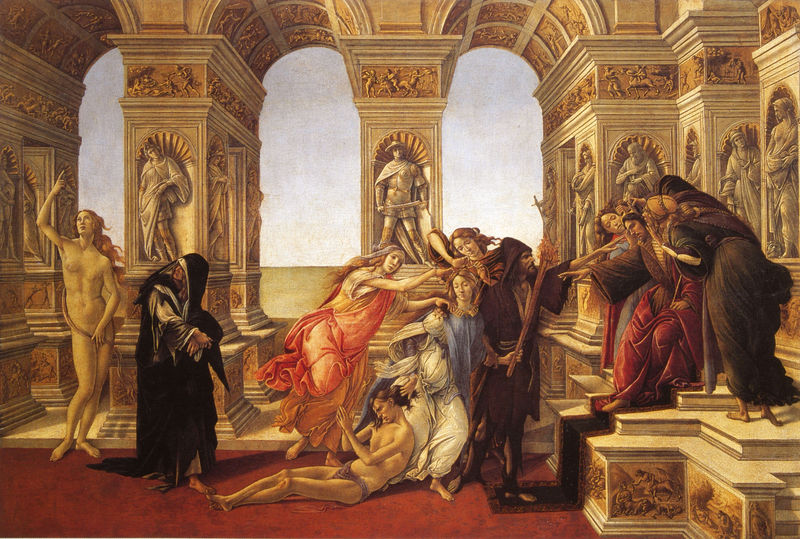
Titel: La Calomnie, Die Verleumdung
Künstler: Sandro Botticelli
Standort: Firenze
Institution: Galleria degli Uffizi
Schlagwörter: akt, blau, dunkel, feuer, gemälde, gott, himmel, körper, mann, meer, nackt, schatten, umhang, weiß, frauen, gelb, menschen, mädchen, ocker, sitzen, bewegung, braun, busen, femmes, fenster, frau, hell, kleider, licht, marmor, männer, orange, pfeiler, raum, schwarz, säule, säulen, zimmer, gebäude, haus, rot, schloss, beige, malerei, ornament, tanz, teppich, blond, richter, architektur, arme, falten, herodes, kleidung, salome, sockel, stehen, tod, tot, trauer, gesten, hände, innenraum, kirche, boden, gewand, gold, haare, kutte, mantel, gewänder, klassizismus, locken, renaissance, skulptur, aussicht, relief, brüste, liebe, liegen, bogen, perspektive, mauer, lila, violett, ziehen, empore, figuren, rundbogen, gewalt, sturm, treppe, historienbild, könig, soldaten, thron, stufe, stufen, nabel, faltenwurf, plastik, podest, marmoriert, zeigen, fallen, halle, bögen, leiber, barfuss, italie, nische, innenhof, loggia, gewölbe, antike, palast, torbogen, schönheit, knüppel, raub, soldat, dynamik, nonne, herrscher, allegorie, mythologie, göttin, altar, arkaden, fries, sims, verführung, skulpturen, statuen, christus, jesus, zitat, unterhose, axt, götter, zeus, toga, versuchung, dramatik, rundbögen, göttinen, historienmalerei, rouge, florenz, mönch, nackte frau, venus, mönche, kutten, tempel, drapé, kassetten, muschel, fresko, muscheln, juno, räuber, drinnen, reliefs, christ, mort, ohnmacht, turban, allegorien, fackel, cheveux, peinture, fresco, akademie, paysan, mäner, stürzen, antique, kapuze, friese, säulenhalle, dämonen, hexe, roi, umhand, nischen, marie, torbögen, kassettierung, skultpur, konchen, architecture, colonnes, durchsicht, sceptre, johannes der täufer, mouvement, palais, sculpture, jugement, vergebung, todsünde, boticelli, botticelli, statue, dore, grec, blauweiss, dieu, wallend, trhon, schlosssaal, zauberin, die verleumdung, temple, neid, verleumdung, sirenen, deesse, wahrsagerin, morts, statues, männer frauen, kopien, ekphrase, saints, romain, sandro botticelli, mare, appeles, appelles, menschnen, neoplatonismus, ohimmel, reliefi, prier, otticelli, nu, salomon, flammes, trompe-l'oeil, trmope-l'oeil, dorures, purgatoire, faucheuse, 16, 16ème, dispute, säuylen, aphrodites